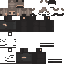
A male skeleton skin with dark skin, wearing brown long hair dressed in a black robe top and black pants, featuring a closed mouth.